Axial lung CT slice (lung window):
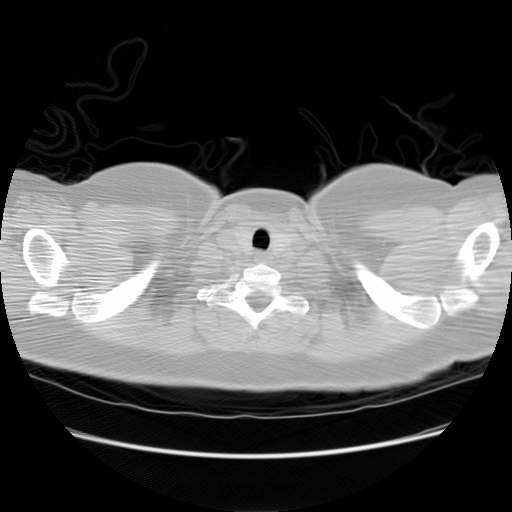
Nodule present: no